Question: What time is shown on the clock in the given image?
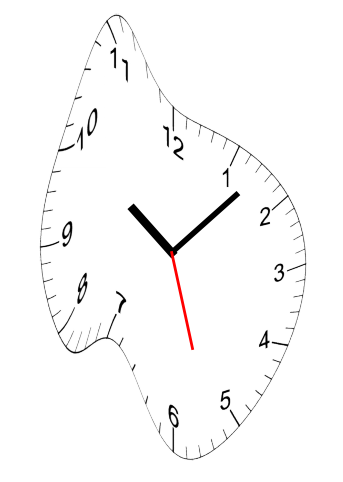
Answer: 10:07:27